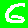
Digit: 6